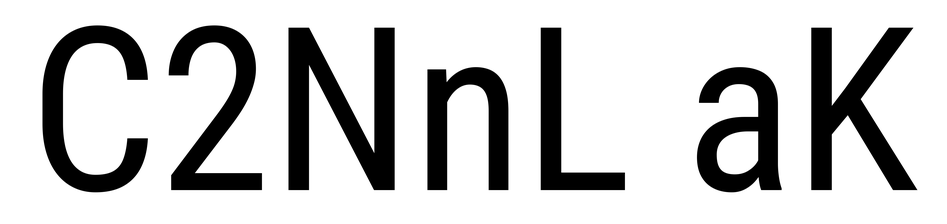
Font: Roboto_Condensed_Regular